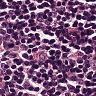
Metastatic tissue present: no